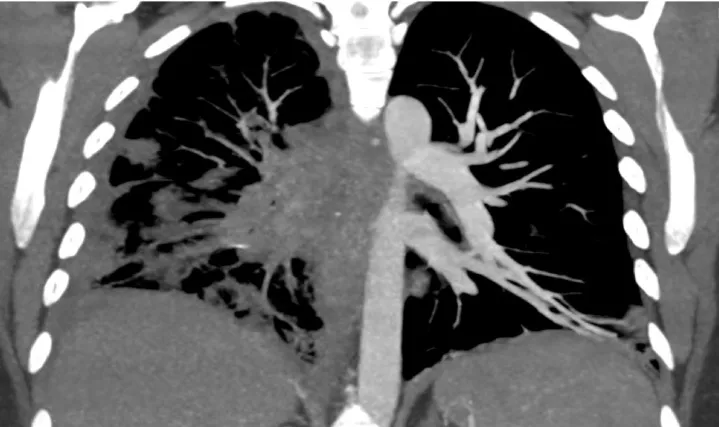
Coronal slice of computed tomography pulmonary angiography showing severe stenosis of the right pulmonary artery and mediastinal, hilar, and parenchymal fibrosis.
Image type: radiology (ct)